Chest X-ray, PA view. Patient: 35 years old, sex F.
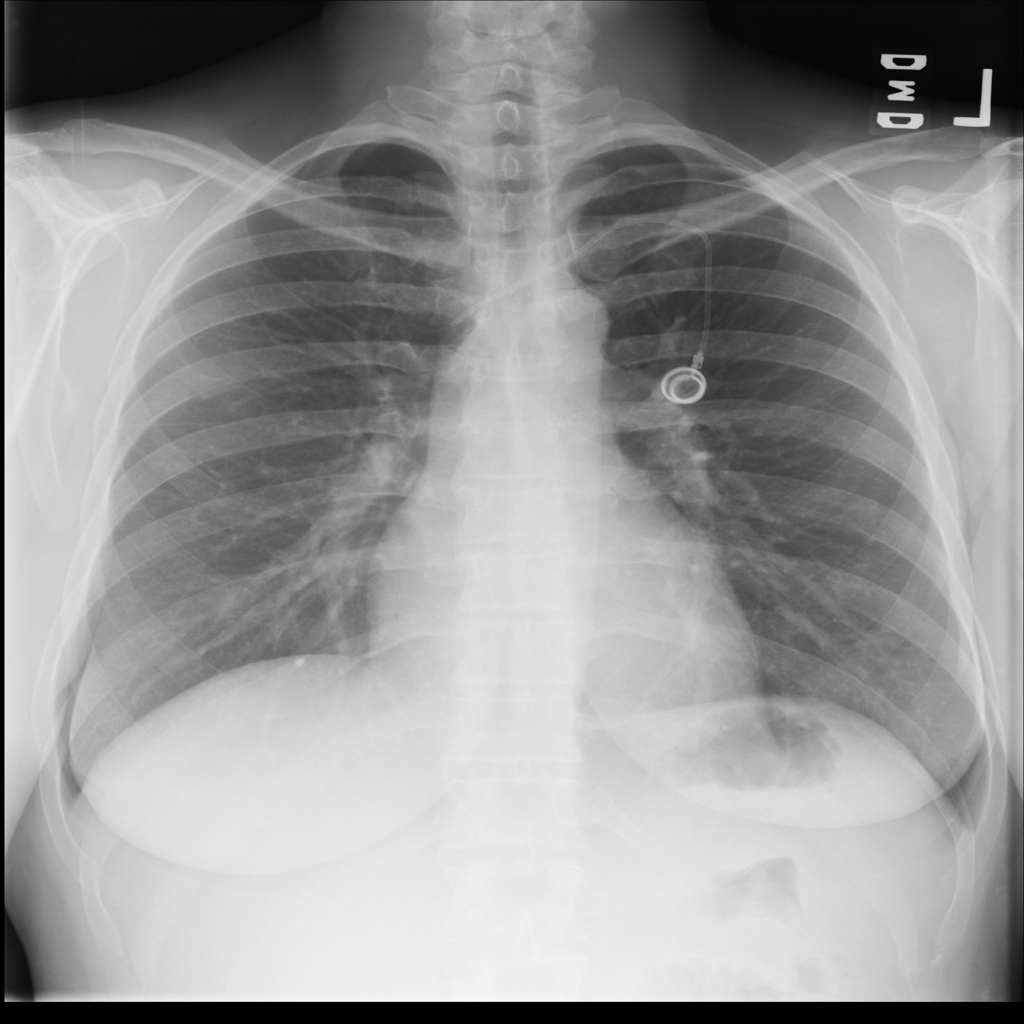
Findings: No Finding